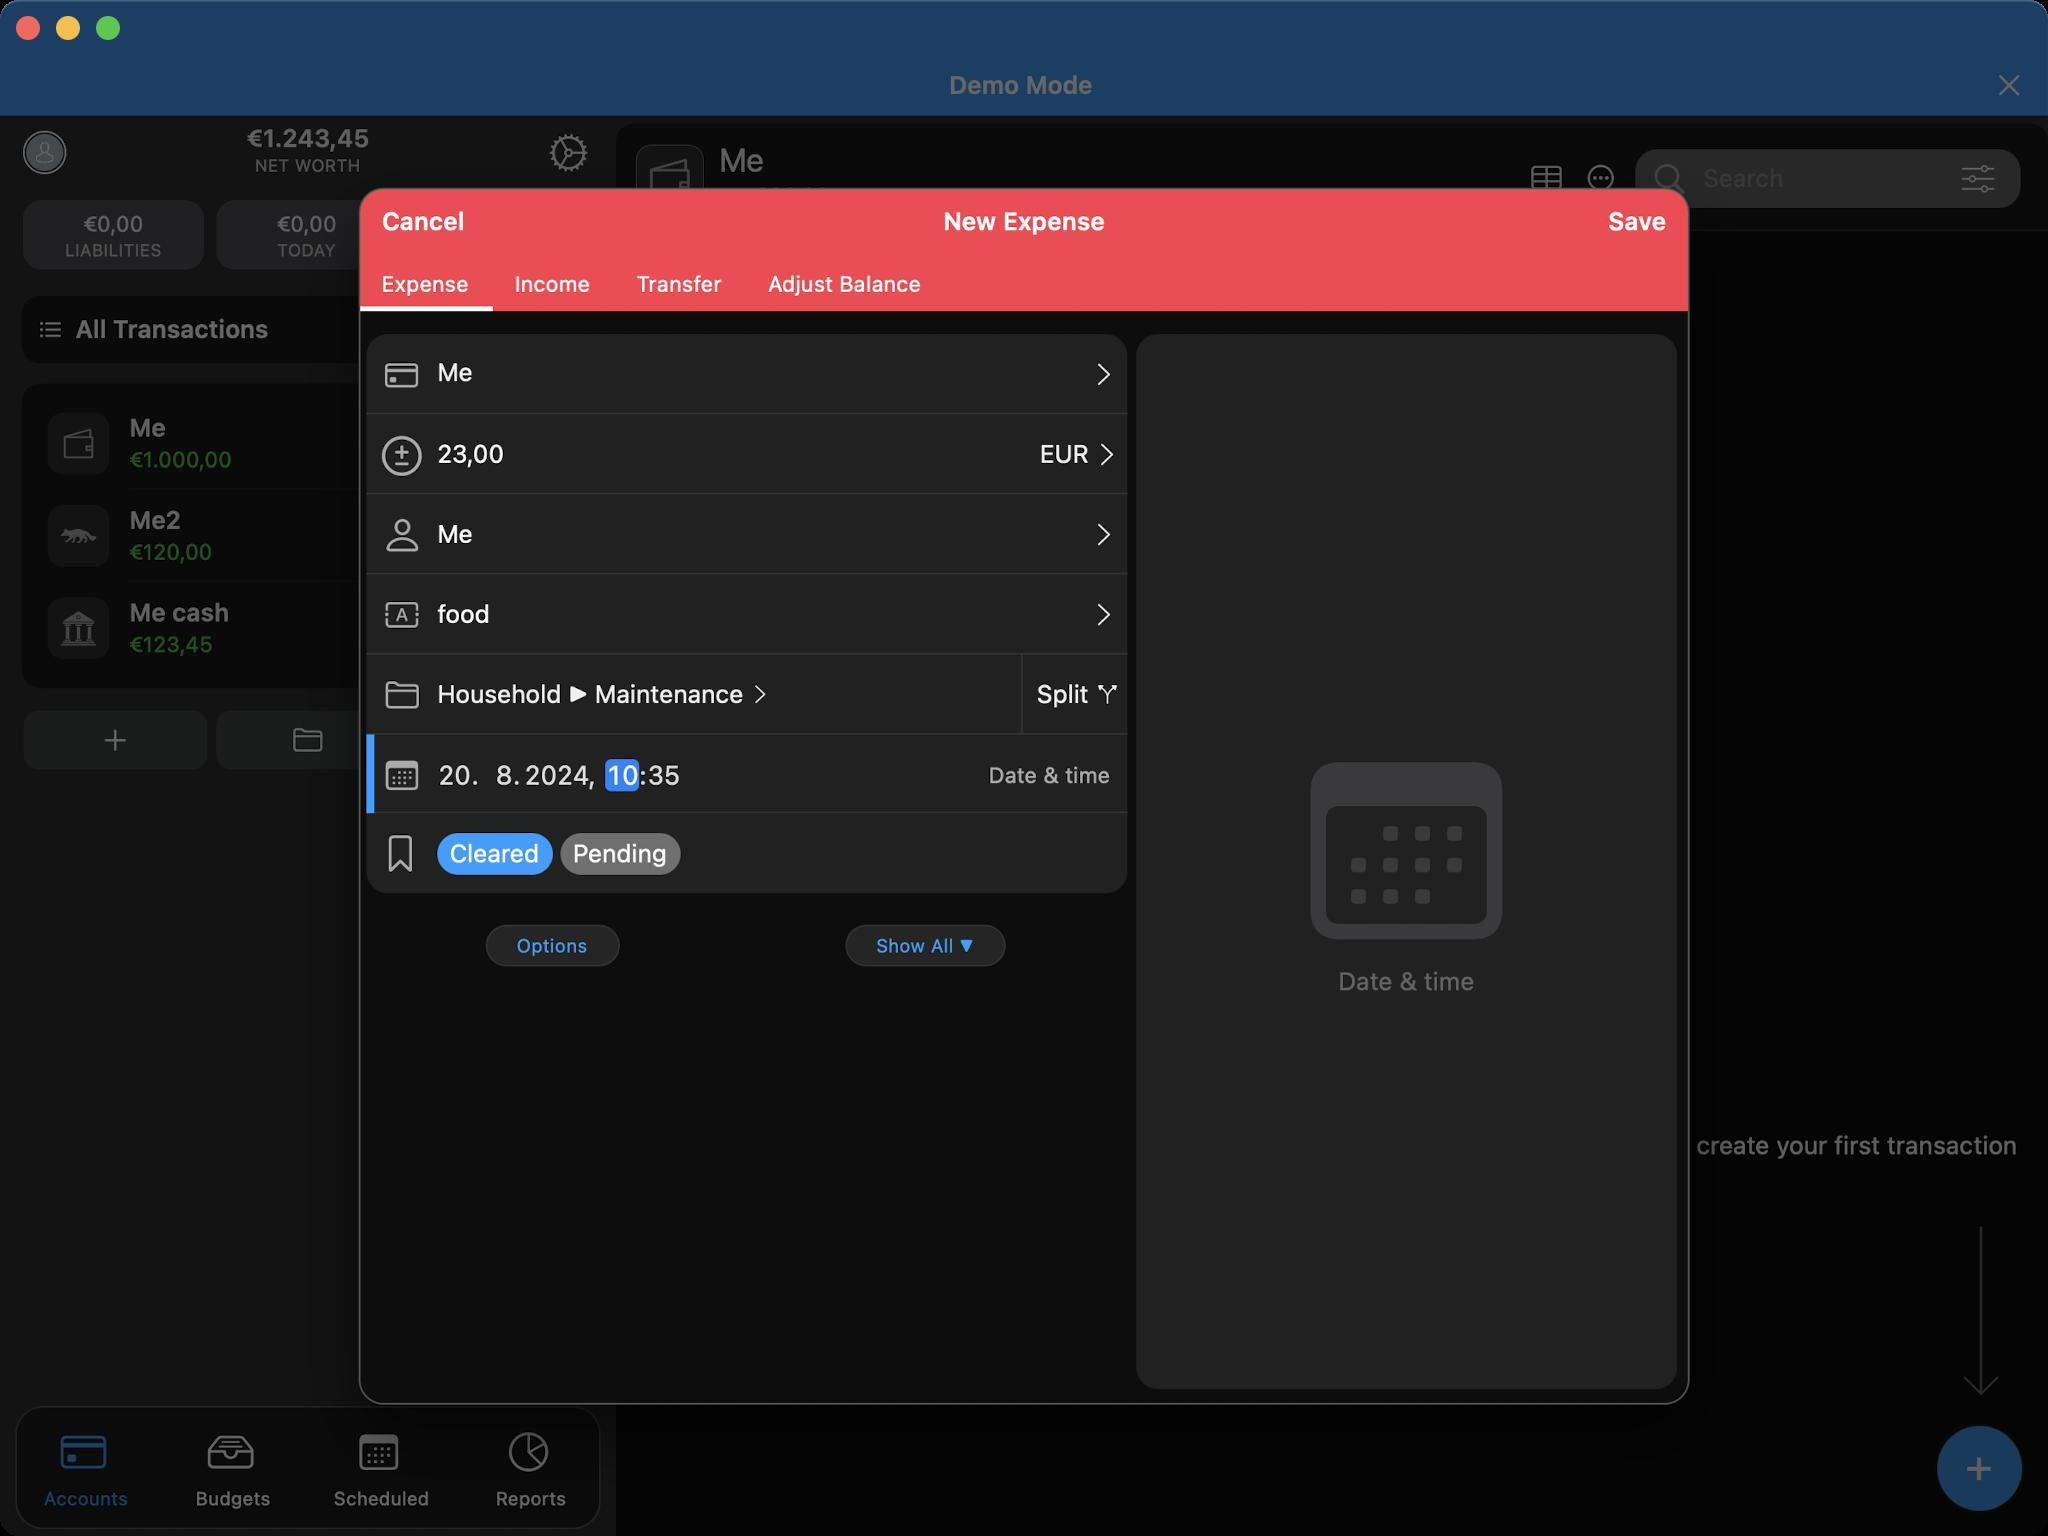
Accessibility tree:
{"name": "MoneyWiz", "role": "AXWindow", "description": null, "role_description": "standard window", "value": null, "position": "352.00;95.00", "size": "1024;768", "children": [{"name": null, "role": "AXGroup", "description": null, "role_description": "group", "value": null, "position": "0.00;0.00", "size": "1024;768", "children": [{"name": null, "role": "AXGroup", "description": null, "role_description": "group", "value": null, "position": "0.00;0.00", "size": "1024;768", "children": [{"name": null, "role": "AXGroup", "description": null, "role_description": "group", "value": null, "position": "179.41;93.94", "size": "665;608", "children": [{"name": null, "role": "AXButton", "description": "Back", "role_description": "button", "value": null, "position": "179.41;93.94", "size": "69;34", "children": []}, {"name": null, "role": "AXStaticText", "description": "New Expense", "role_description": "text", "value": null, "position": "248.71;93.94", "size": "527;34", "children": []}, {"name": null, "role": "AXButton", "description": "Done", "role_description": "button", "value": null, "position": "694.93;93.94", "size": "150;34", "children": []}, {"name": null, "role": "AXButton", "description": "Expense", "role_description": "button", "value": null, "position": "179.41;127.82", "size": "67;28", "children": []}, {"name": null, "role": "AXButton", "description": "Income", "role_description": "button", "value": null, "position": "246.08;127.82", "size": "61;28", "children": []}, {"name": null, "role": "AXButton", "description": "Transfer", "role_description": "button", "value": null, "position": "306.86;127.82", "size": "66;28", "children": []}, {"name": null, "role": "AXButton", "description": "Adjust Balance", "role_description": "button", "value": null, "position": "372.67;127.82", "size": "100;28", "children": []}, {"name": null, "role": "AXButton", "description": "Me", "role_description": "button", "value": null, "position": "218.68;166.32", "size": "302;40", "children": []}, {"name": null, "role": "AXButton", "description": "Forward", "role_description": "button", "value": null, "position": "532.84;167.09", "size": "31;40", "children": []}, {"name": null, "role": "AXGroup", "description": null, "role_description": "group", "value": null, "position": "183.26;207.13", "size": "380;40", "children": [{"name": null, "role": "AXTextField", "description": null, "role_description": "text field", "value": "23,00", "position": "218.68;207.13", "size": "265;40", "children": []}, {"name": null, "role": "AXButton", "description": "EUR", "role_description": "button", "value": null, "position": "494.34;207.13", "size": "69;40", "children": []}]}, {"name": null, "role": "AXTextField", "description": null, "role_description": "text field", "value": "Me", "position": "218.68;247.17", "size": "319;40", "children": []}, {"name": null, "role": "AXButton", "description": "Forward", "role_description": "button", "value": null, "position": "532.84;247.17", "size": "31;40", "children": []}, {"name": null, "role": "AXTextField", "description": null, "role_description": "text field", "value": "food", "position": "218.68;287.21", "size": "319;40", "children": []}, {"name": null, "role": "AXButton", "description": "Forward", "role_description": "button", "value": null, "position": "532.84;287.21", "size": "31;40", "children": []}, {"name": null, "role": "AXButton", "description": "Household ▶︎ Maintenance", "role_description": "button", "value": null, "position": "218.68;327.25", "size": "153;40", "children": []}, {"name": null, "role": "AXButton", "description": "Forward", "role_description": "button", "value": null, "position": "371.91;327.25", "size": "19;40", "children": []}, {"name": null, "role": "AXButton", "description": "Split", "role_description": "button", "value": null, "position": "518.21;327.25", "size": "26;40", "children": []}, {"name": null, "role": "AXButton", "description": "arrow.branch", "role_description": "button", "value": null, "position": "544.39;327.25", "size": "19;40", "children": []}, {"name": null, "role": "AXStaticText", "description": "Date & time", "role_description": "text", "value": null, "position": "494.34;367.29", "size": "61;40", "children": []}, {"name": null, "role": "AXGroup", "description": null, "role_description": "group", "value": null, "position": "218.68;379.61", "size": "122;15", "children": [{"name": null, "role": "AXPopUpButton", "description": "20. August 2024", "role_description": "date time area", "value": null, "position": "218.68;379.61", "size": "122;15", "children": []}]}, {"name": null, "role": "AXGroup", "description": null, "role_description": "group", "value": null, "position": "218.68;406.56", "size": "337;40", "children": [{"name": null, "role": "AXGroup", "description": null, "role_description": "group", "value": null, "position": "218.68;416.57", "size": "122;21", "children": [{"name": null, "role": "AXButton", "description": "Cleared", "role_description": "button", "value": null, "position": "218.68;416.57", "size": "58;21", "children": []}, {"name": null, "role": "AXButton", "description": "Pending", "role_description": "button", "value": null, "position": "280.28;416.57", "size": "60;21", "children": []}]}]}, {"name": null, "role": "AXButton", "description": "Options", "role_description": "button", "value": null, "position": "242.93;462.38", "size": "67;21", "children": []}, {"name": null, "role": "AXButton", "description": "Show All ▼", "role_description": "button", "value": null, "position": "422.73;462.38", "size": "80;21", "children": []}, {"name": null, "role": "AXStaticText", "description": "No data", "role_description": "text", "value": null, "position": "567.49;167.09", "size": "270;527", "children": []}, {"name": null, "role": "AXGroup", "description": null, "role_description": "group", "value": null, "position": "642.95;364.21", "size": "121;134", "children": [{"name": null, "role": "AXStaticText", "description": "Date & time", "role_description": "text", "value": null, "position": "669.13;483.56", "size": "68;15", "children": []}]}]}]}]}, {"name": null, "role": "AXButton", "description": null, "role_description": "close button", "value": null, "position": "7.00;6.00", "size": "14;16", "children": []}, {"name": null, "role": "AXButton", "description": null, "role_description": "full screen button", "value": null, "position": "47.00;6.00", "size": "14;16", "children": [{"name": null, "role": "AXGroup", "description": null, "role_description": "group", "value": null, "position": "47.00;6.00", "size": "14;16", "children": [{"name": null, "role": "AXGroup", "description": null, "role_description": "group", "value": null, "position": "47.00;6.00", "size": "14;16", "children": []}]}]}, {"name": null, "role": "AXButton", "description": null, "role_description": "minimize button", "value": null, "position": "27.00;6.00", "size": "14;16", "children": []}]}